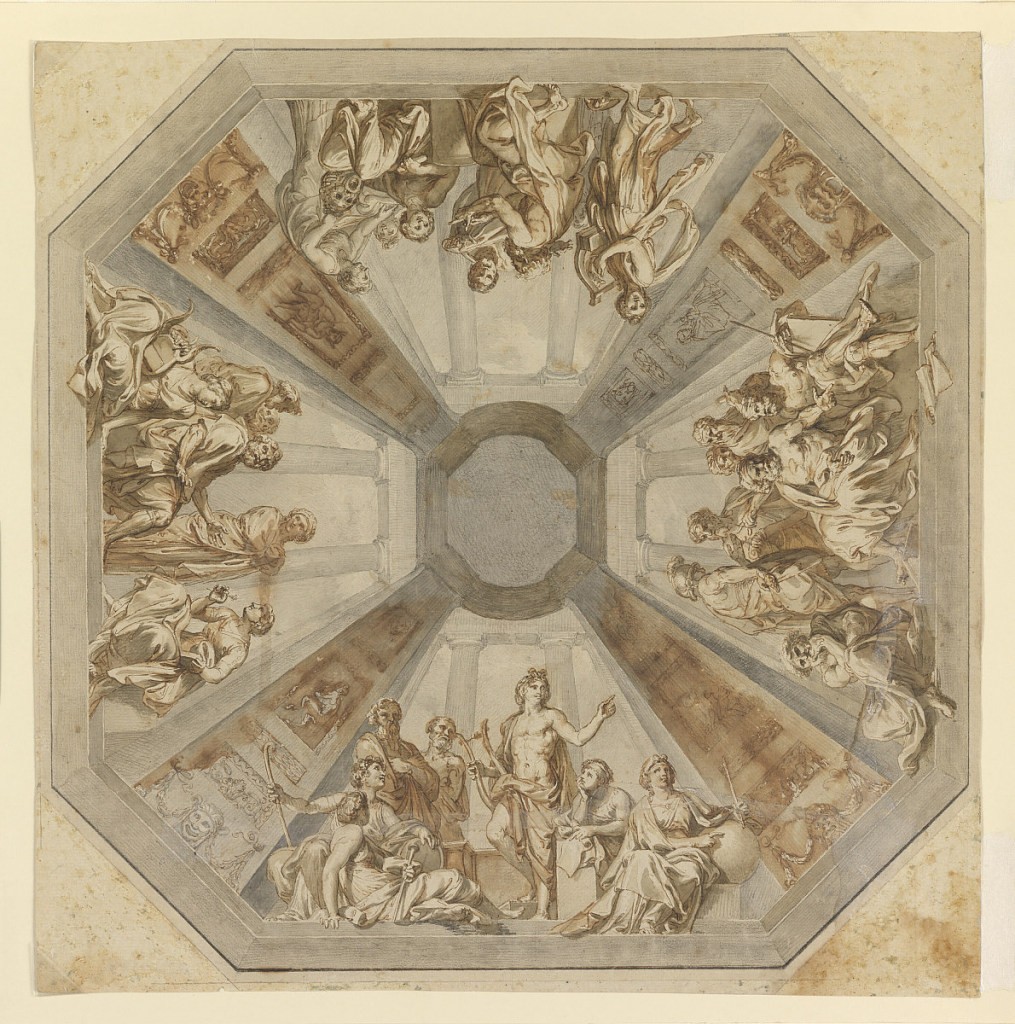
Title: Study for "The Triumph of Apollo" for the Ceiling of the Sala delle Muse, Museo Pio-Clementino, Vatican
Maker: Tommaso Maria Conca, Italian, 1734 – 1822
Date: ca. 1782
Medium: Pen and brown ink, brush and brown and gray wash, black chalk, graphite on heavy cream paper
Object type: Drawing
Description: Design for a ceiling.  The octagonal design is divided into four principal panels separated by steeply foreshortened architectural pilasters.  Four groups of figures are depicted that deal with Apollo, the muses and the poets.